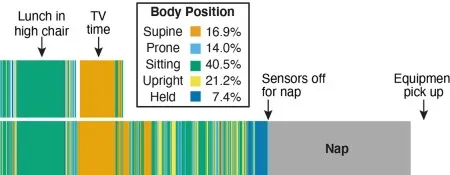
Timeline from Participant B's entire data collection showing actual position codes (top row) compared with model predictions of body position (bottom row). The legend indicates the bar color for each body position and lists the model's prediction of how much time the infant spent in each position over the 4.5-h session. The sensors were placed on the infant after the first nap (at 10:30 a. m. ). From 10:30 a. m. to 11:00 a. m. , the infant and caregiver were guided through the scripted activities over the phone by the experimenter and completed the prescribed free play in front of the camera. Data from those 30 min were used to train the machine learning classifier. The remaining period (11 a. m. until the camera stopped at 1:15 p. m. ) was used for validation. The video recording allowed us to verify that the 40-min period of sitting (from approximately 12 p. m. to 12:40 p. m. ) corresponded to a meal with the infant sitting in a high chair and that the period of supine (from approximately 12:45 p. m. to 1:15 p. m. ) corresponded to a period of TV viewing while the infant reclined in a seating device. The infant continued to wear the sensors until a nap at 3 p. m. , which was the last recorded time before the experimenter picked up the equipment at 5 p. m.
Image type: chart (chart)